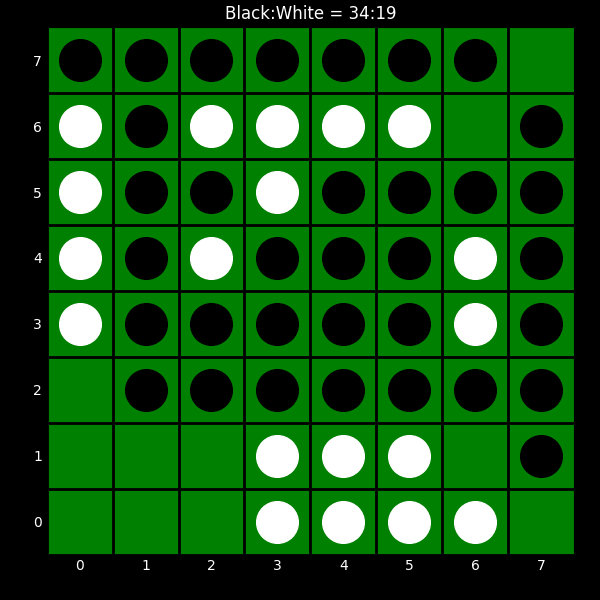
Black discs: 34
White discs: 19